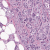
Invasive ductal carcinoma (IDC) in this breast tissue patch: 1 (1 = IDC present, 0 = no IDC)